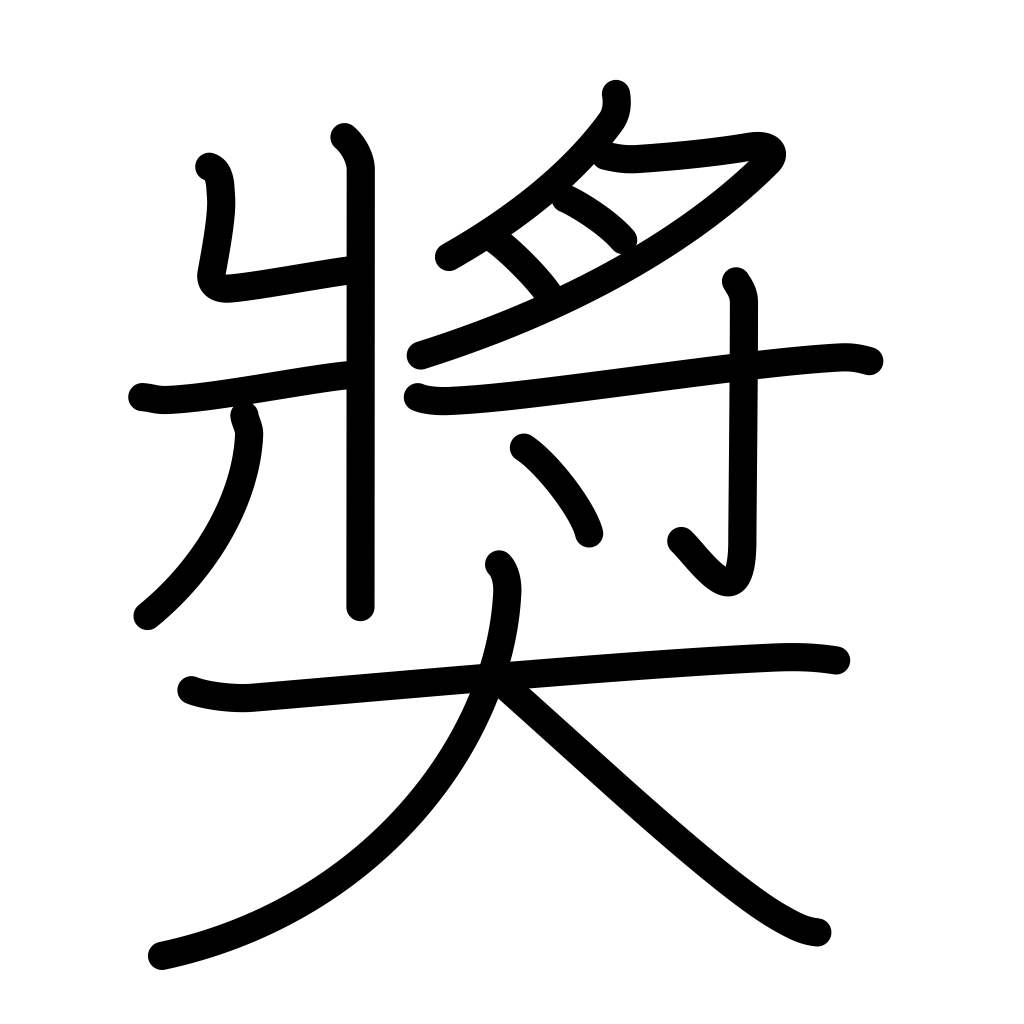
Meaning: prize, reward, give award to